Interaction volume radius: 10 \u00c5
Interaction volume height: 20 \u00c5
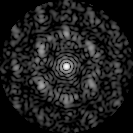
Disorder parameter: 0.6604